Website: macys
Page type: delivery-shipping
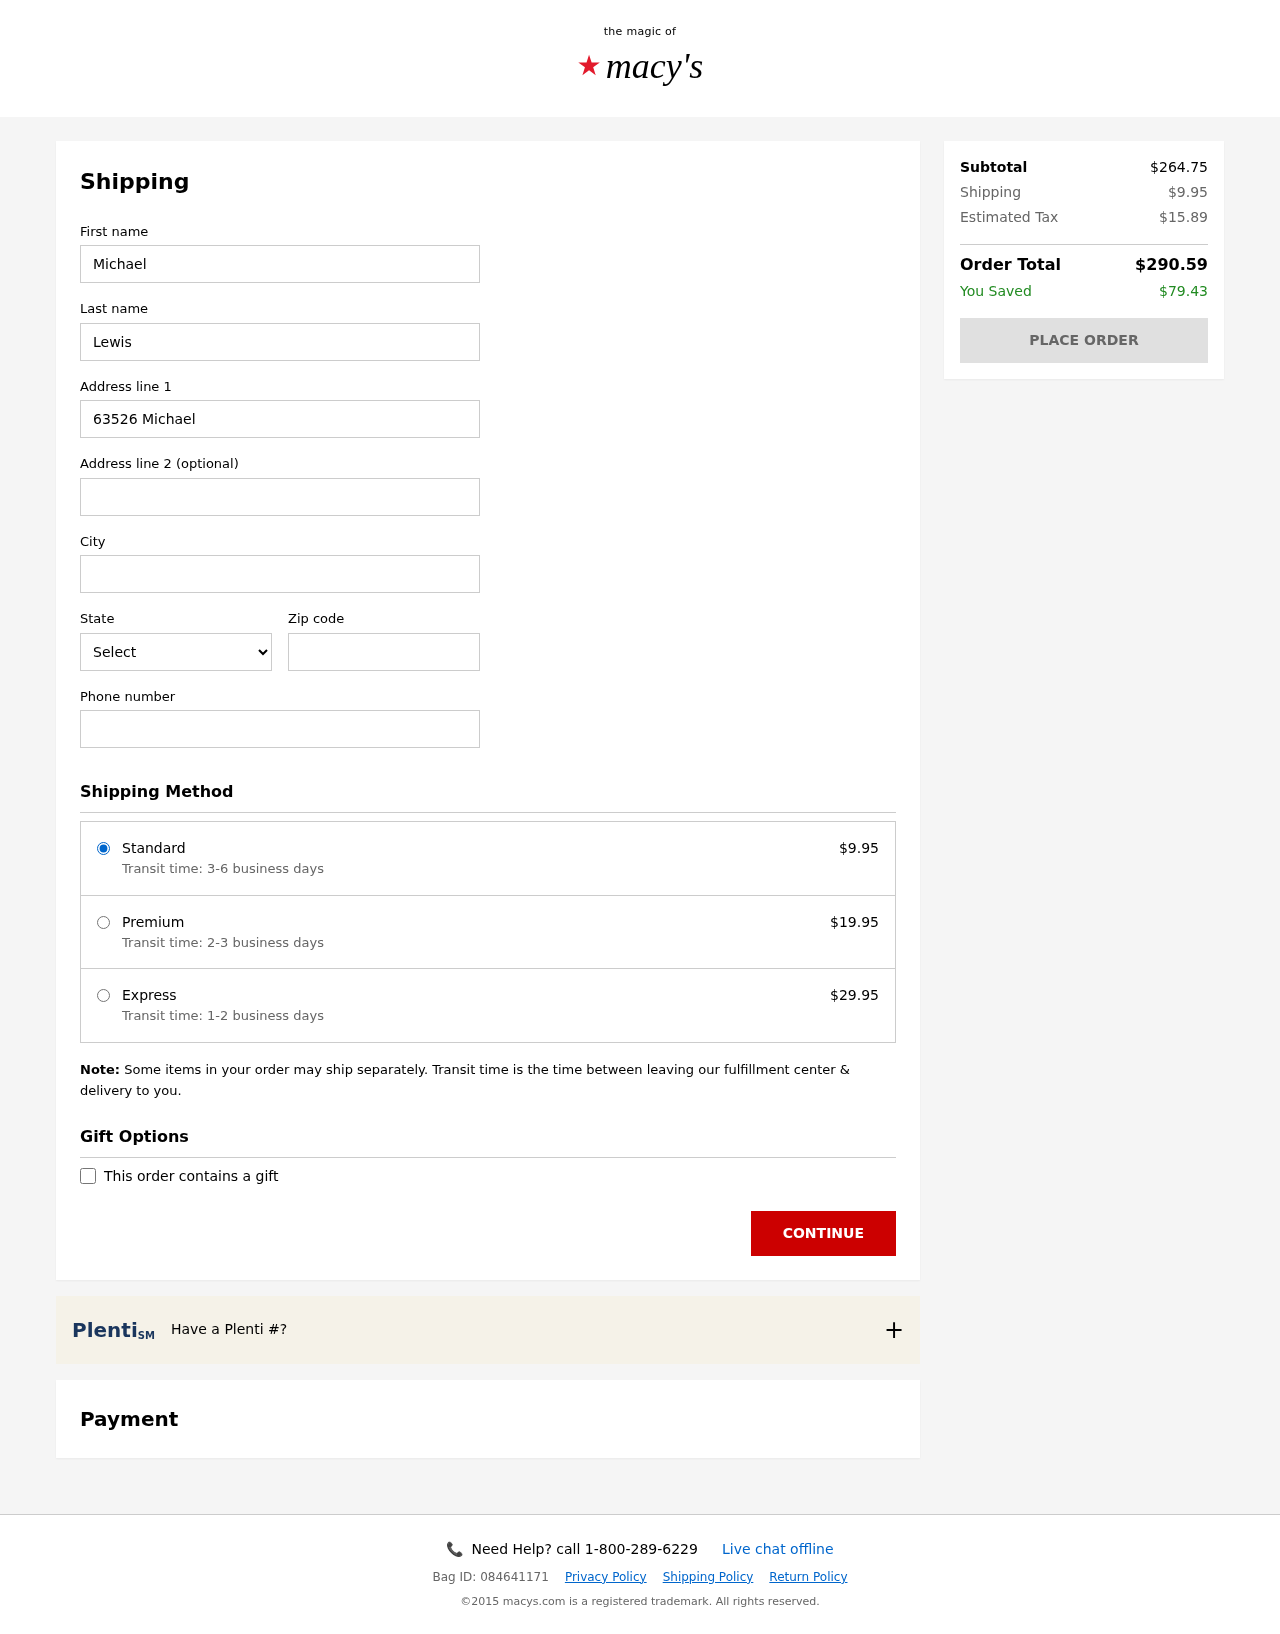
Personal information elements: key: PII_CITY
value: Jordanside
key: PII_FIRSTNAME
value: Michael
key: PII_LASTNAME
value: Lewis
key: PII_PHONE
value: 9957116734
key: PII_POSTCODE
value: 15282
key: PII_STATE_ABBR
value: OR
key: PII_STREET
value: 63526 Michael Garden Suite 788
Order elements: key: ORDER_SHIPPING_COST
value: $9.95
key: ORDER_SHIPPING_PREMIUM
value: $19.95
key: ORDER_SHIPPING_EXPRESS
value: $29.95
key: ORDER_SUBTOTAL
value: $264.75
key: ORDER_TAX
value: $15.89
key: ORDER_TOTAL
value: $290.59
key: ORDER_SAVINGS
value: $79.43